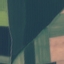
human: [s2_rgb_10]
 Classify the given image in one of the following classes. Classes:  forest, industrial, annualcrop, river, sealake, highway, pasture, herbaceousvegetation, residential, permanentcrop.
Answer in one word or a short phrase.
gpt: AnnualCrop